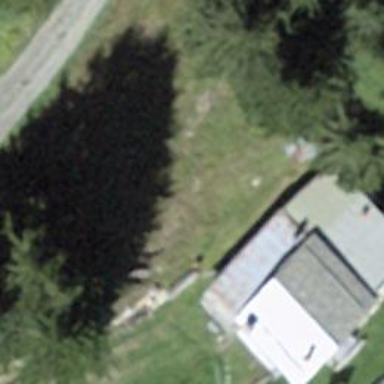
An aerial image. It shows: Hut.